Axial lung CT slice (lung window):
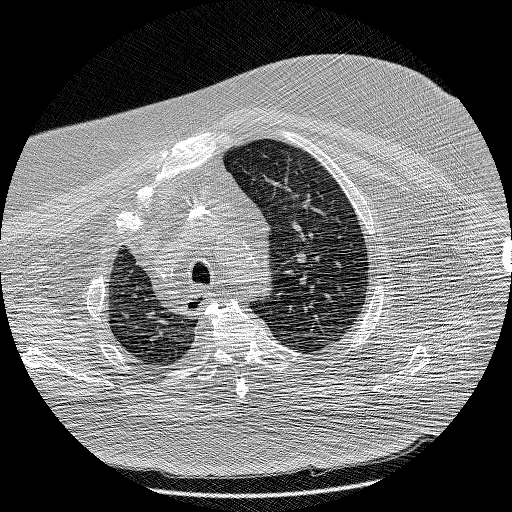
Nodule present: no